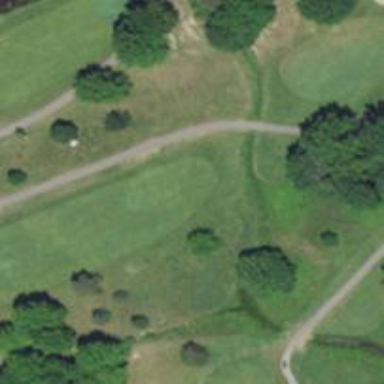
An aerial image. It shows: Golf hole.